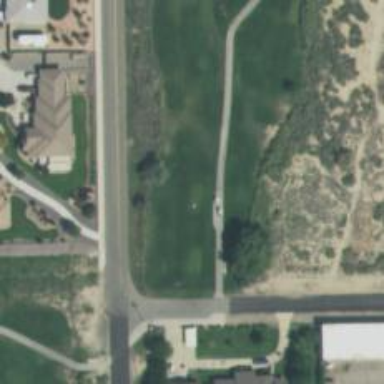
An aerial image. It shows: Golf tee.